Aerial crown-view tile of a tropical tree (Barro Colorado Island, Panama), acquired 20250414:
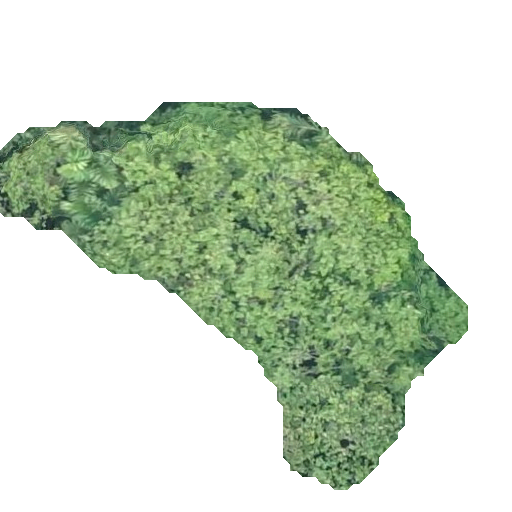
Species: Apeiba membranacea
GBIF accepted scientific name: Apeiba membranacea
Crown area: 136.501 m²